Interaction volume radius: 10 \u00c5
Interaction volume height: 15 \u00c5
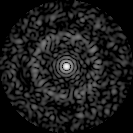
Disorder parameter: 0.8052